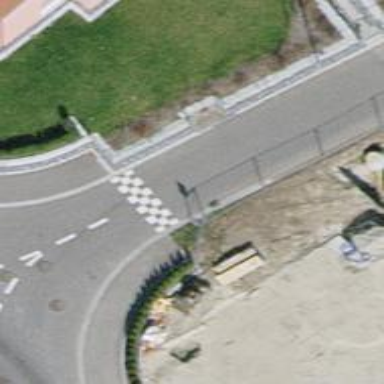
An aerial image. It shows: Traffic calming hump on the road.